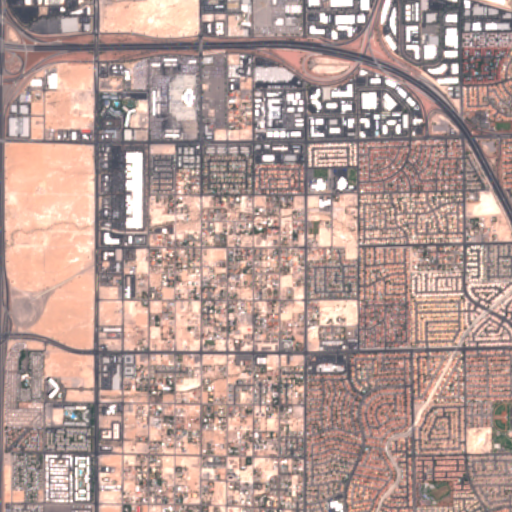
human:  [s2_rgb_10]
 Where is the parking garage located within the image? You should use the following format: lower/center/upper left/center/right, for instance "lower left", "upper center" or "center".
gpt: The parking garage is located in the upper left of the image.
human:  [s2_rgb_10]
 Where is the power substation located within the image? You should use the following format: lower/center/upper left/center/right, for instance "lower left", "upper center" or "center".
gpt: The power substation is located in the upper left of the image.
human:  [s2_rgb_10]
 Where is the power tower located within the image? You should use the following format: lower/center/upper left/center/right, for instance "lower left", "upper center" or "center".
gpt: The power tower is located in the left of the image.
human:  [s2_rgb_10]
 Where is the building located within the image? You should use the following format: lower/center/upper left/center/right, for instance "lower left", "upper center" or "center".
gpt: There is no building in the image.